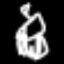
Label: frog